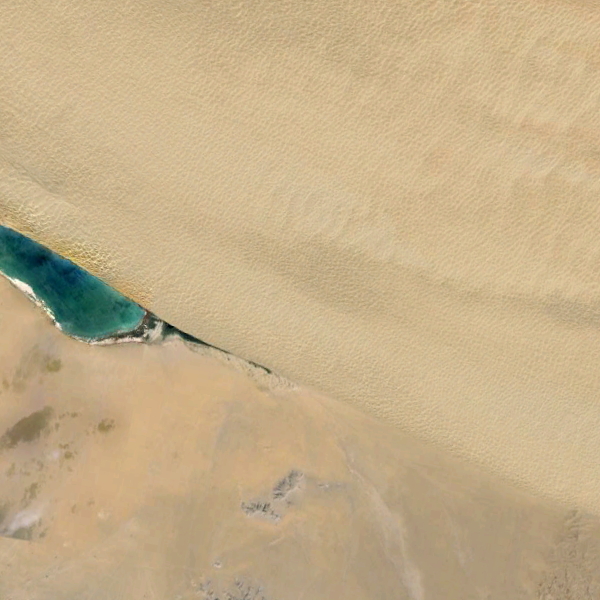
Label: Desert